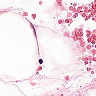
Metastatic tissue present: no